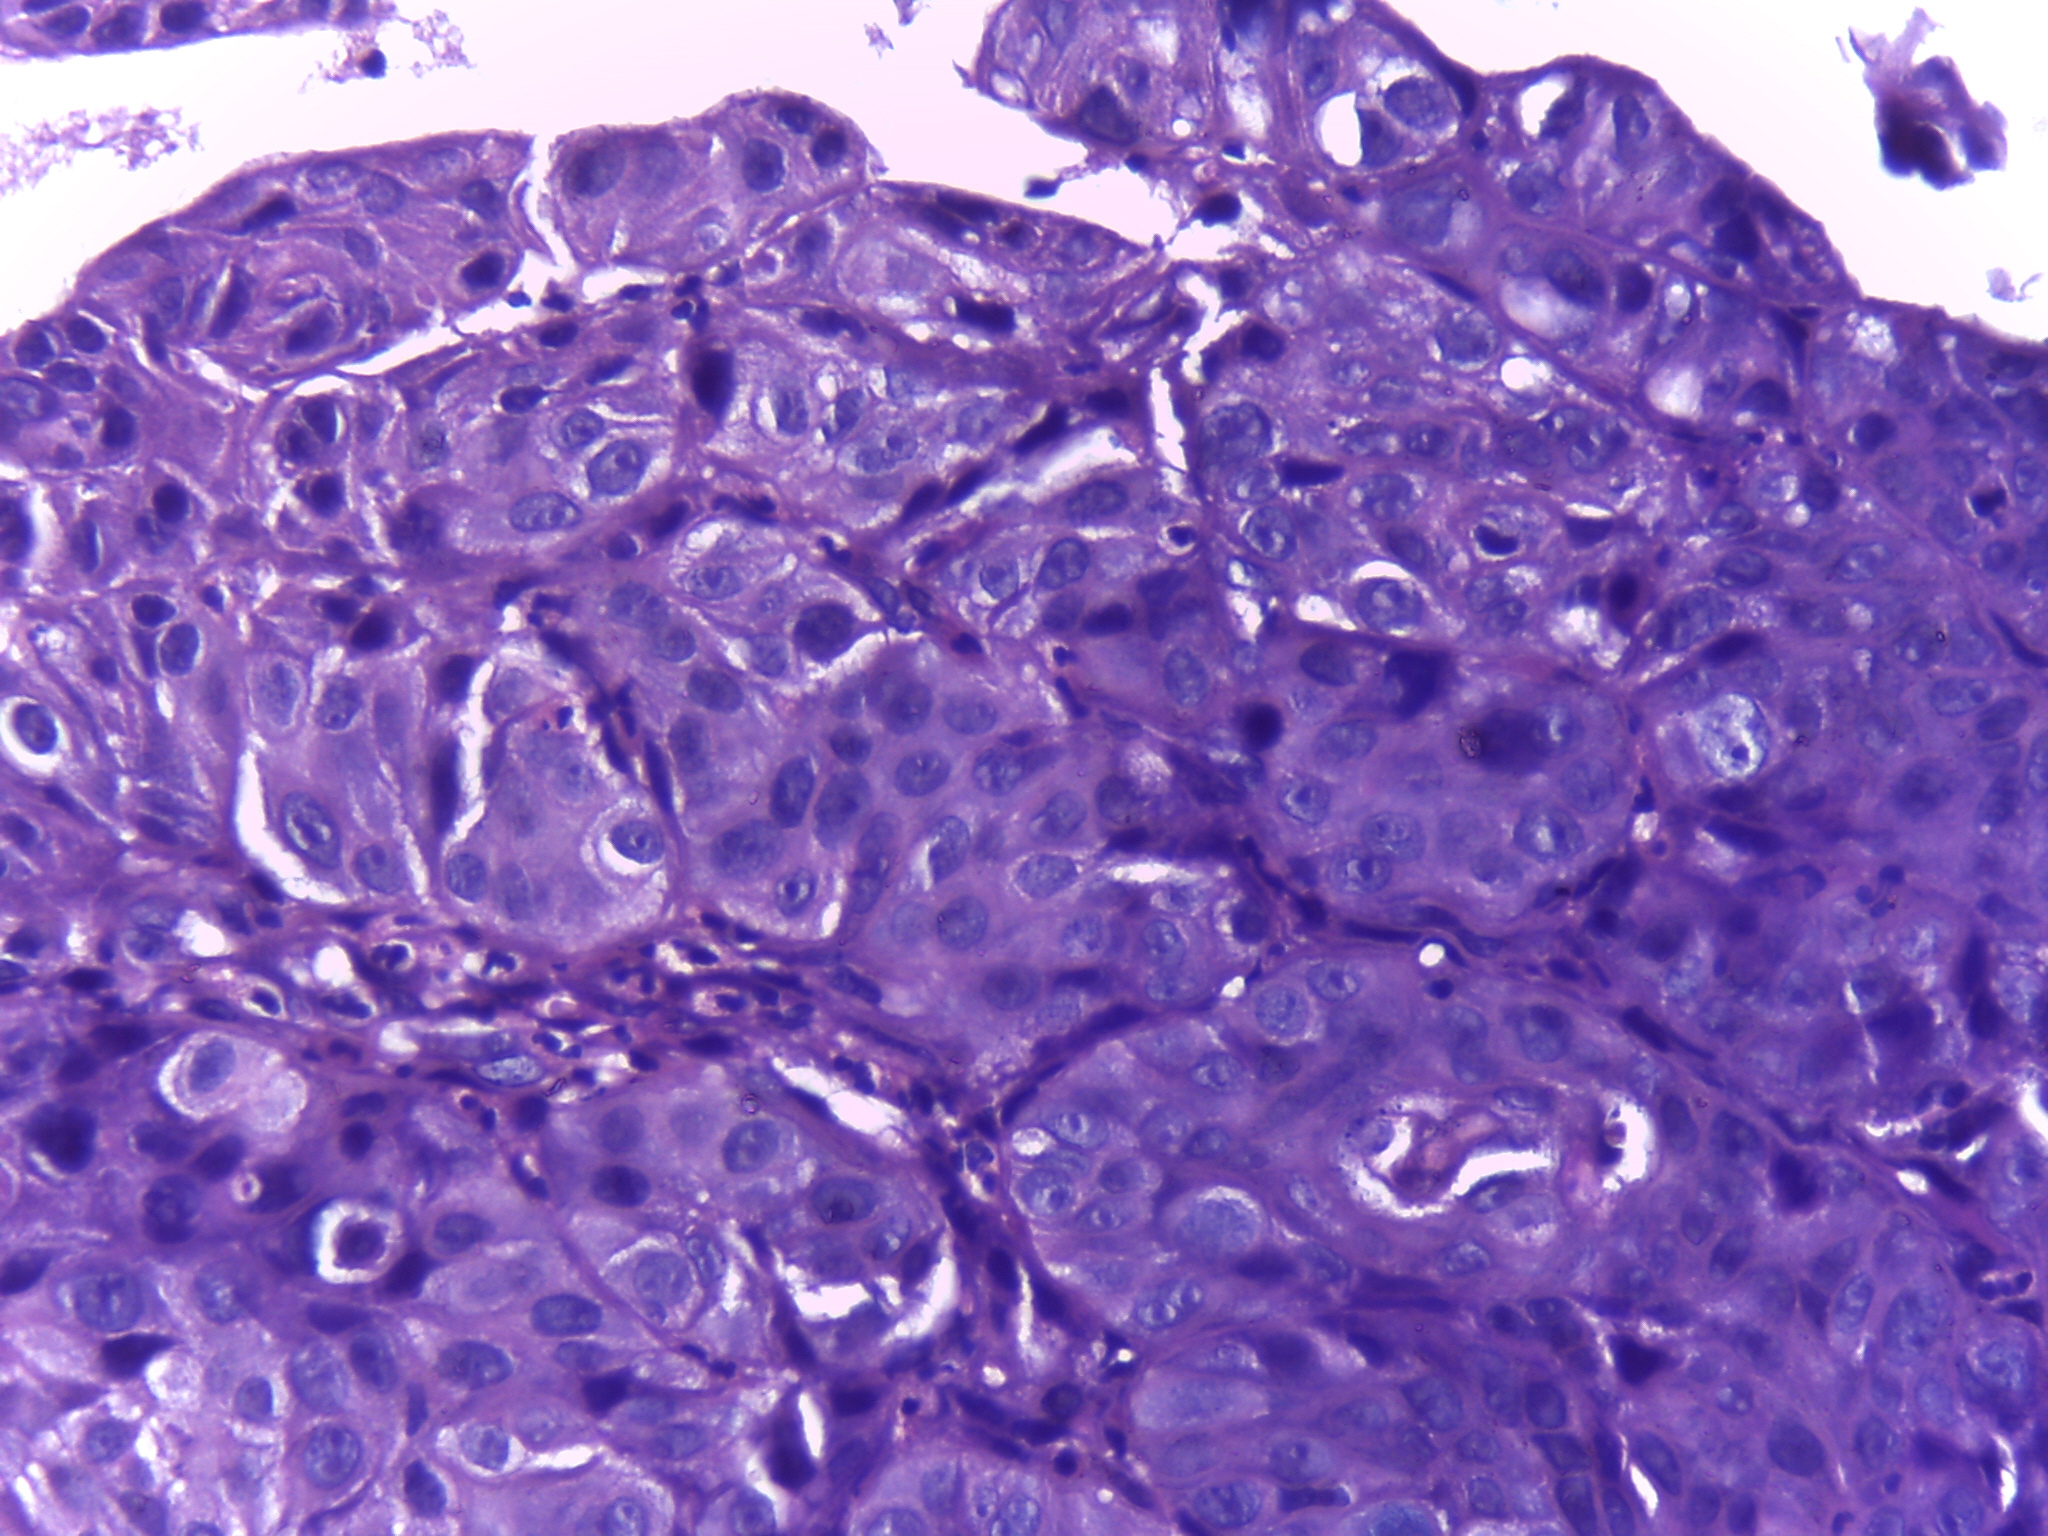
Diagnosis: OSCC